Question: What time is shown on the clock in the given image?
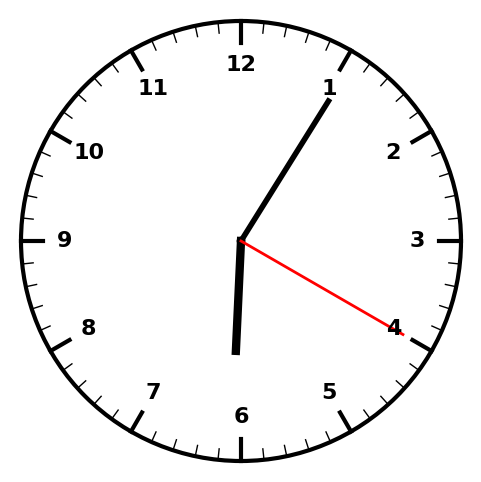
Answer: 06:05:20